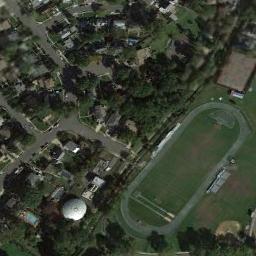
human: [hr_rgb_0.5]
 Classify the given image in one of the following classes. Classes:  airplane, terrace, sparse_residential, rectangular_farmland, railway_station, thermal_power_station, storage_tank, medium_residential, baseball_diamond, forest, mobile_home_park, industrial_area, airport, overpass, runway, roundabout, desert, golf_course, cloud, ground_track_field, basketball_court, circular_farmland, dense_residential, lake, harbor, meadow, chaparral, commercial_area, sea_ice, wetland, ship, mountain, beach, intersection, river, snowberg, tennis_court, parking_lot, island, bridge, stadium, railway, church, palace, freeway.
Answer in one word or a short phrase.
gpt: ground_track_field